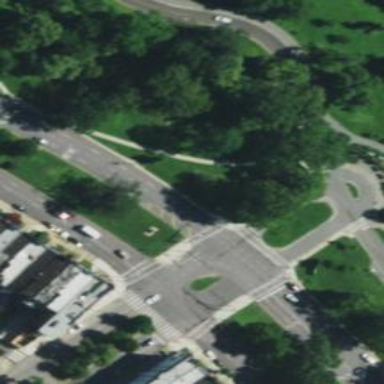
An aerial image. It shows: Footway on asphalt with marked crossing lines.